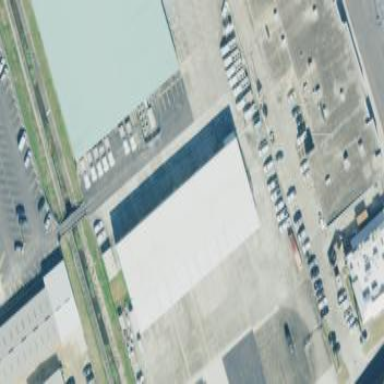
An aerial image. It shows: Hangar building at the airport.